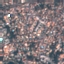
Label: Residential